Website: bh-photo
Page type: payment
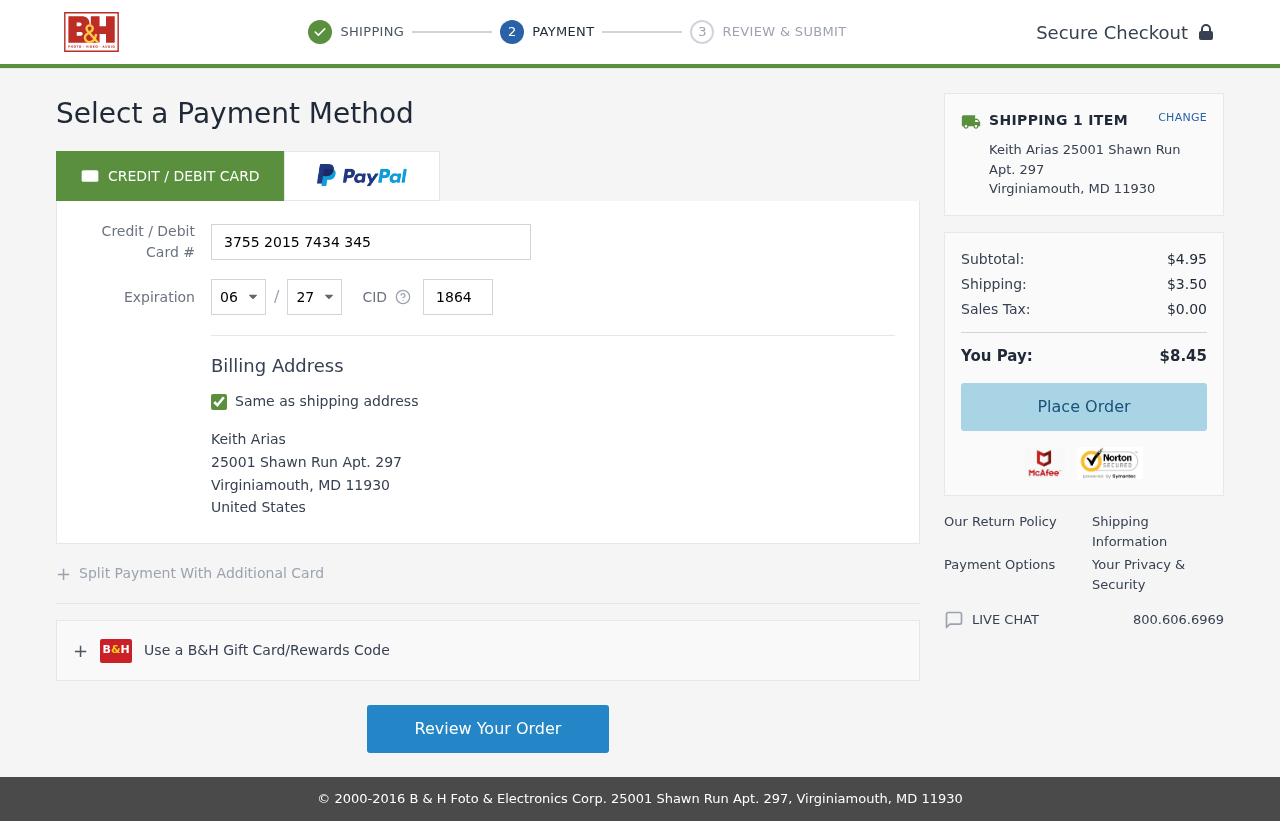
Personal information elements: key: PII_CARD_CVV
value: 1864
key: PII_CARD_EXPIRY_MONTH
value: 06
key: PII_CARD_EXPIRY_YEAR
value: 27
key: PII_CARD_NUMBER
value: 3755 2015 7434 345
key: PII_CITY
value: Virginiamouth
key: PII_COUNTRY
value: United States
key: PII_FULLNAME
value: Keith Arias
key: PII_POSTCODE
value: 11930
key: PII_STATE_ABBR
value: MD
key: PII_STREET
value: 25001 Shawn Run Apt. 297
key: PII_FULLNAME2
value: Keith Arias
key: PII_CITY2
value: Virginiamouth
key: PII_STATE_ABBR2
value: MD
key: PII_POSTCODE_FULL
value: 11930
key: PII_POSTCODE_NUMERIC
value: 11930
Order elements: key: ORDER_NUM_ITEMS
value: SHIPPING 1 ITEM
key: ORDER_SUBTOTAL
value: $4.95
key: ORDER_SHIPPING_COST
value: $3.50
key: ORDER_TAX
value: $0.00
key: ORDER_TOTAL
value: $8.45